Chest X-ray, PA view. Patient: 53 years old, sex F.
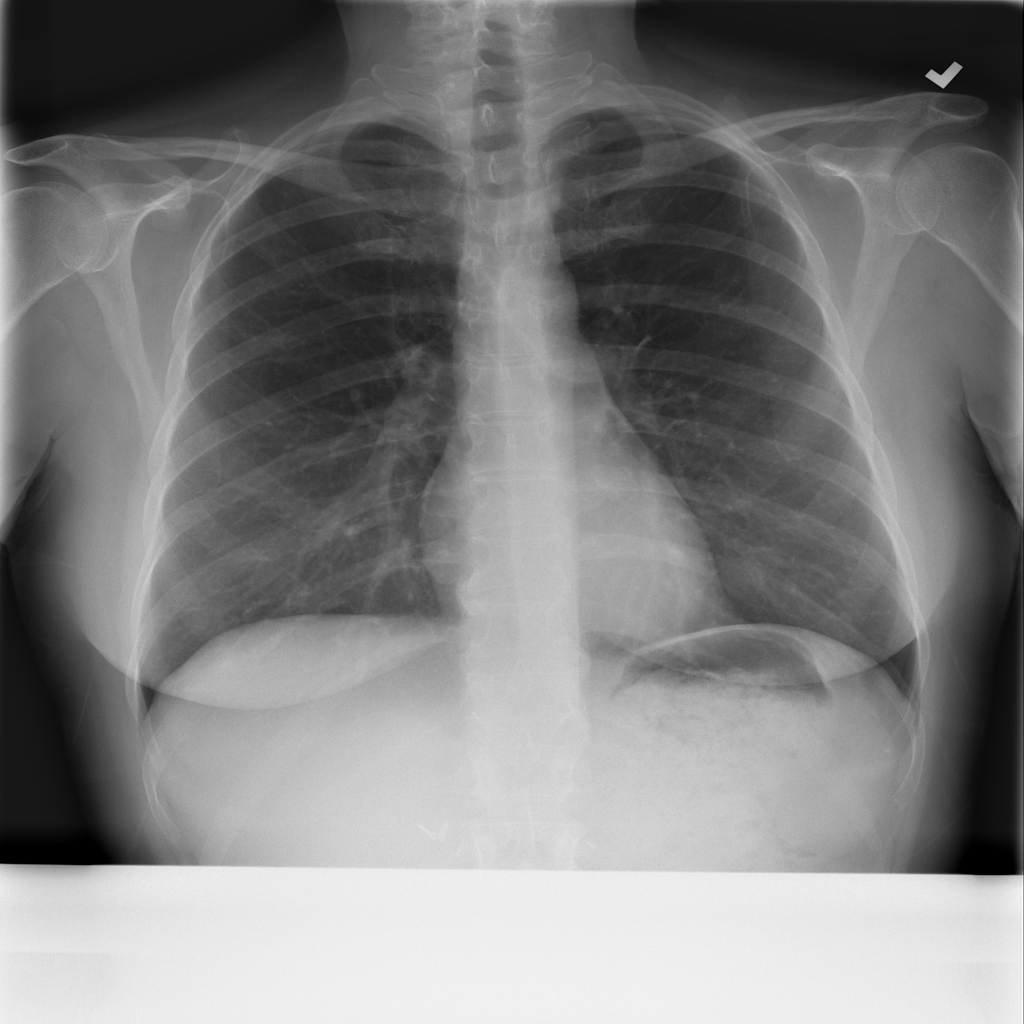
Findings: No Finding